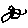
Label: flower